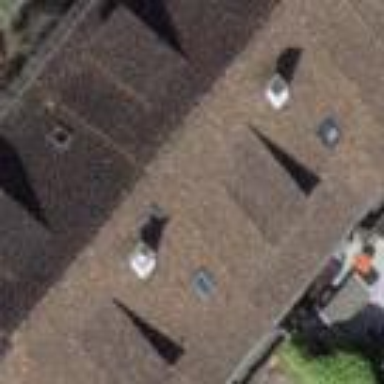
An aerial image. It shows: Terrace building.